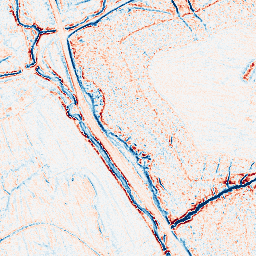
Category: edge_preserving
Decomposition family: anisotropic_diffusion
Decomposition parameters: iterations: 5
kappa: 30
gamma: 0.2
Upsampling method: regularized
Upsampling parameters: scale: 4
lambda_reg: 0.001
Upsampling scale: 4